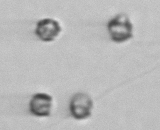
Label: Thalassiosira_sp_aff_mala